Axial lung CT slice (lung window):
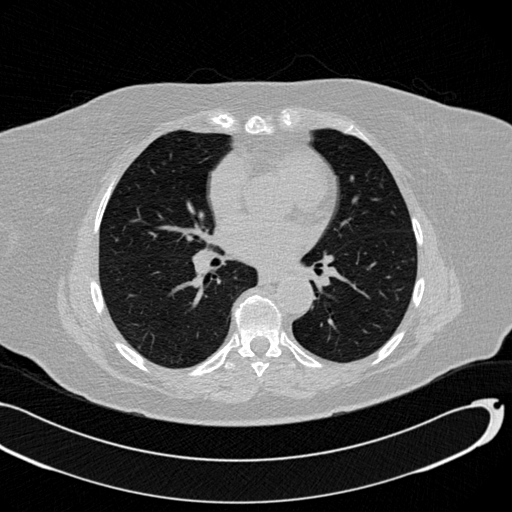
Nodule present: no